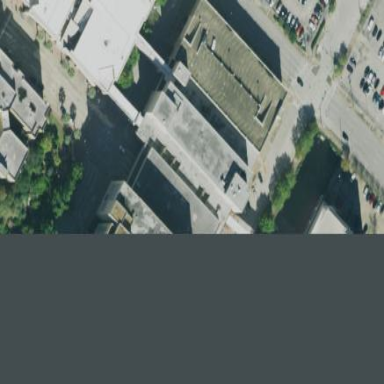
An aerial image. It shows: Multi-storey parking building.